Question: When viewing my application in JVisualVM over JMX, I see a saw-tooth of memory usage while idle:

Taking a heap dump and analysing it with JVisualVM, I see a large chunk of memory is in a few big 'int[]' arrays which have no references and by comparing heap dumps I can see that it seems to be these that are taking the memory and being reclaimed by a GC periodically.
I am curious to track these down since it piqued my interest that my own code never knowingly allocates any 'int[]' arrays.
I do use a lot of libs like netty so the culprit could be elsewhere. I do have other servers with much the same mix of frameworks but don't see this sawtooth there.
How can I discover who is allocating them?
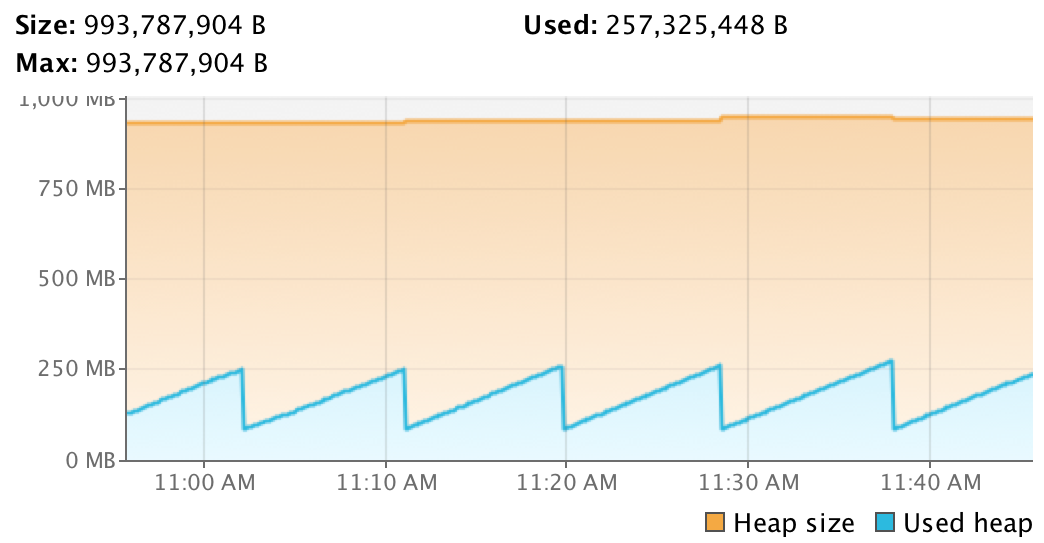
Answer: Take a heapdump and find out what objects are holding them. Once you know what objects are holding the arrays you should have an easy time idea figuring out what is allocating them.
It doesn't answer your question, but my question is:
Why do you care?
You've told the jvm garbage collector (GC) it can use up to 1GB of memory. Java is using less than 250M.
The GC tries to be smart about when it garbage collects and also how hard it works at garbage collection. In your graph, there is no demand for memory. The jvm isn't anywhere near that 1GB limit you set. I see no reason the GC should try very hard at all. Not sure why you would care either.
Its a good thing for the garbage collector to be lazy. The less the GC works, the more resources there are available for your application.
Have you tried triggering GC via the JVisualVM "Perform GC" button? That button should trigger a "stop the world" garbage collection operation. Try it when the graph is in the middle of one of those saw tooth ramp ups - I predict that the usage will drop to the base of the saw tooth or below. If it does, that proves that the memory saw tooth is just garbage accumulation and GC is doing the right thing.
Here is an screenshot of memory usage for a java swing application I use:

Notice the sawtooth pattern.
You said you are worried about int[]. When I start the memory profiler and have it profile everything I can see the allocations of int[]

Basically all allocations come from an ObjectOutputStream$HandleTable.growEntries method. It looks like the thread the allocations were made on was spun up to handle a network message.
I suspect its caused by jmx itself. Possibly by rmi (do you use rmi?). Or the debugger (do you have a debugger connected?).